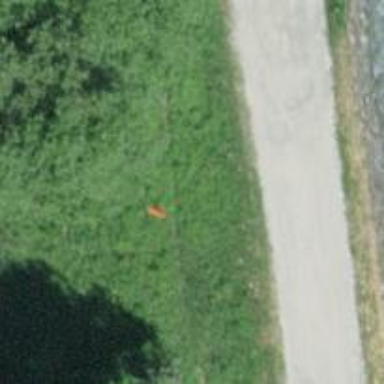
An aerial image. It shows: View of pole with roofed pipeline marker.